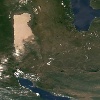
Label: land